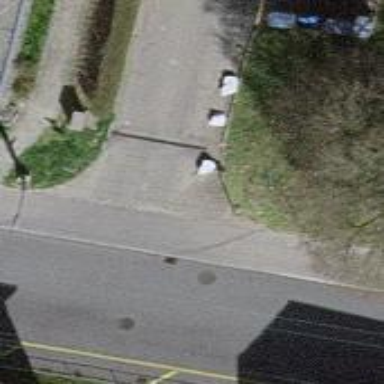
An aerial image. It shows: Unmarked crossing on the road.